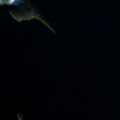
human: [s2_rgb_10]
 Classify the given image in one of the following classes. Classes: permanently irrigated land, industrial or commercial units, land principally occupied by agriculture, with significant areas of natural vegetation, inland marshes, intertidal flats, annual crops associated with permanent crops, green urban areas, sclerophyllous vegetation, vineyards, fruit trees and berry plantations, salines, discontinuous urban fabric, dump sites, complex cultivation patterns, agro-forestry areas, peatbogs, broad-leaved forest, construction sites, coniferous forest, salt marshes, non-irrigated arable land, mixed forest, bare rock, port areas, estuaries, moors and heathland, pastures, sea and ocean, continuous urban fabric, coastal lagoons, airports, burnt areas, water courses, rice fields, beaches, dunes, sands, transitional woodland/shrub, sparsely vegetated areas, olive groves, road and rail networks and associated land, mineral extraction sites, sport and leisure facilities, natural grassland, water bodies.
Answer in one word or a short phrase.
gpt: mixed forest, water bodies